Aerial crown-view tile of a tropical tree (Barro Colorado Island, Panama), acquired 20250414:
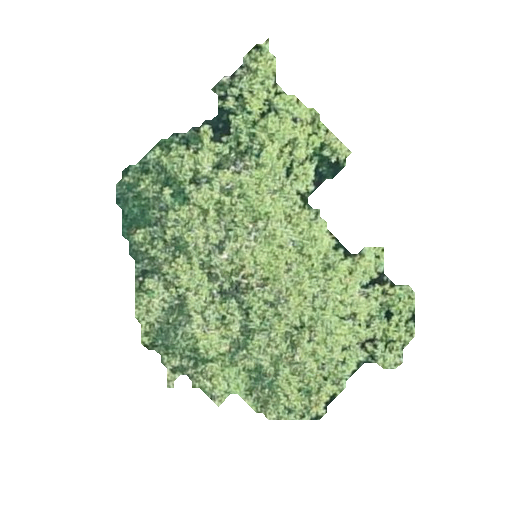
Species: Hieronyma alchorneoides
GBIF accepted scientific name: Hieronyma alchorneoides
Crown area: 97.508 m²